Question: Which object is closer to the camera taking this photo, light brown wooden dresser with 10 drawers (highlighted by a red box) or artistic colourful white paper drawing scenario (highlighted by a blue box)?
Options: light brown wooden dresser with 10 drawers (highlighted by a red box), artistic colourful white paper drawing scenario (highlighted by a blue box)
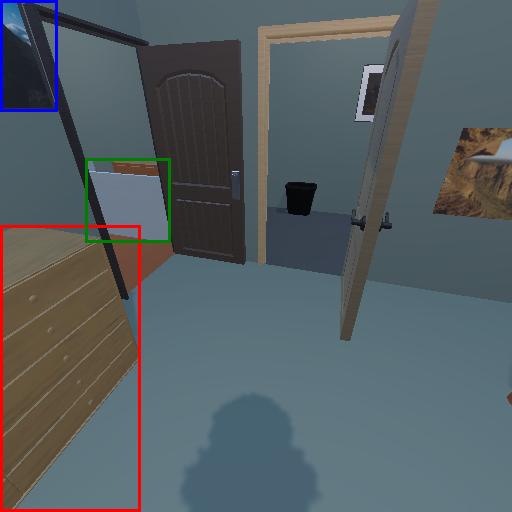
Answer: light brown wooden dresser with 10 drawers (highlighted by a red box)